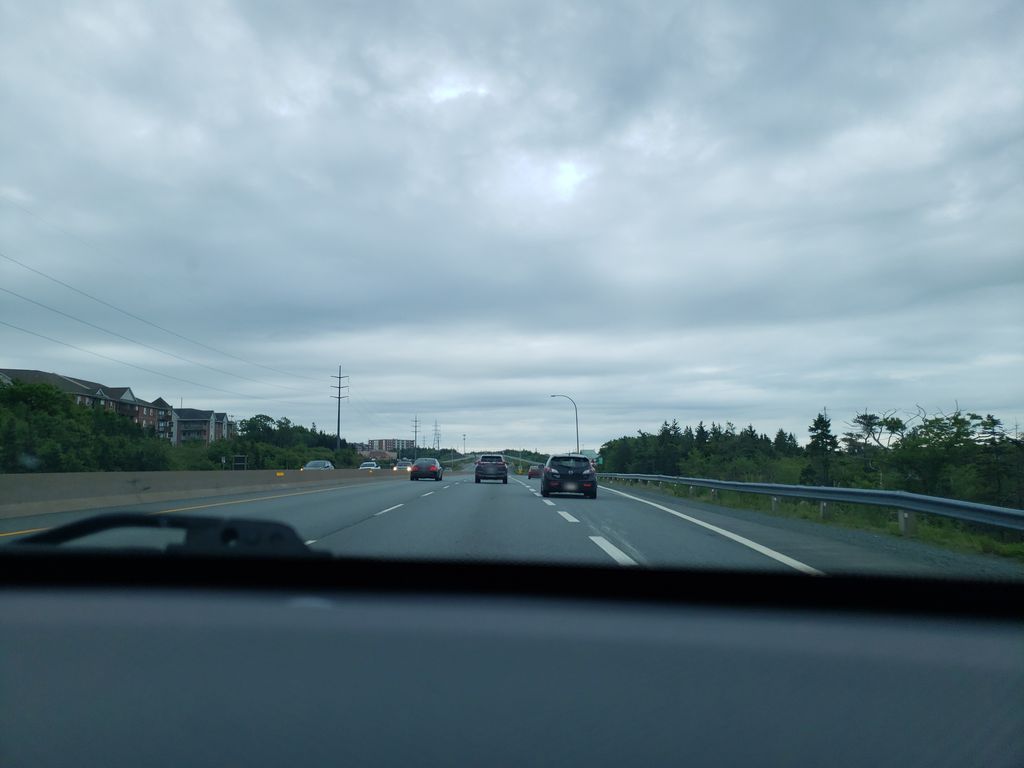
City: halifax